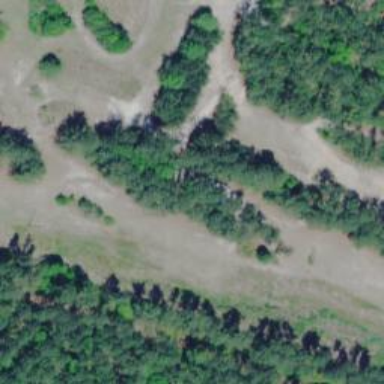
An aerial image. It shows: Disc golf tee area.